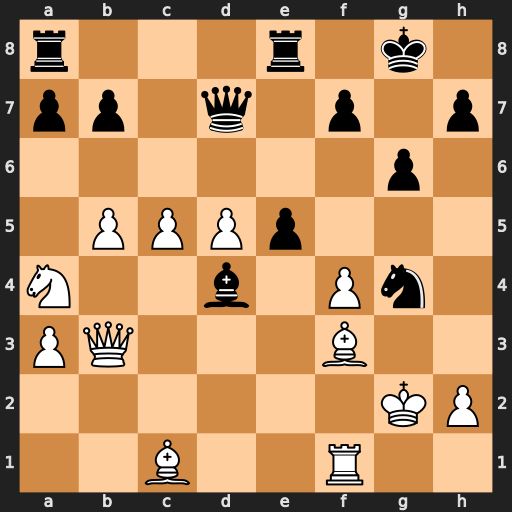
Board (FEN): r3r1k1/pp1q1p1p/6p1/1PPPp3/N2b1Pn1/PQ3B2/6KP/2B2R2
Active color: w
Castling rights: -
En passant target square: e6
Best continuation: dxe6 Qxe6 Qxe6 fxe6 Bxg4